Brain MRI, t2w sequence, axial 2D slice.
Patient: age 34, sex F, weight 95 kg, height 1.95 m
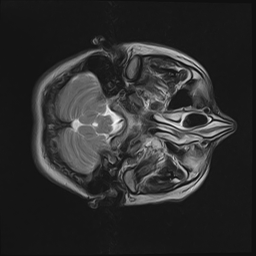